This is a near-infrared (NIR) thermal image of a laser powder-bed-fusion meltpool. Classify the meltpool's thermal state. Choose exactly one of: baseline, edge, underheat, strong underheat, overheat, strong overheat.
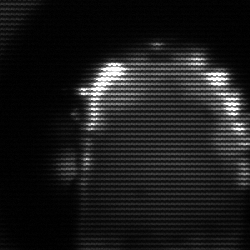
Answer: baseline